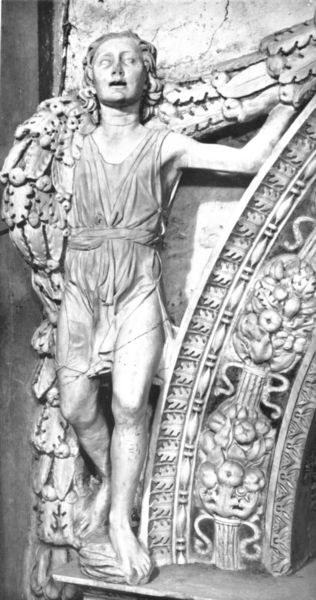
Titel: Grabmal für Carlo Marsuppini
Künstler: Desiderio da Settignano
Standort: Florenz, S. Croce (EU - I - Toskana)
Schlagwörter: blätter, fuß, mann, mädchen, blumen, marmor, mund, reden, gürtel, obst, hemd, wand, architektur, augen, gesicht, stein, kirche, gewand, kind, girlande, pflanze, pflanzen, locke, locken, tugend, engel, früchte, skulptur, statue, vase, apfel, bein, bogen, rundbogen, dekor, ornamente, verzierung, plastik, junge, tor, foto, bögen, knabe, kranz, portal, jüngling, eiche, spielbein, standbein, ornamentik, standfuß, archivolte, mödchen, verziehrung, akantus, tympanon, arkantus, marmo, nasser stil